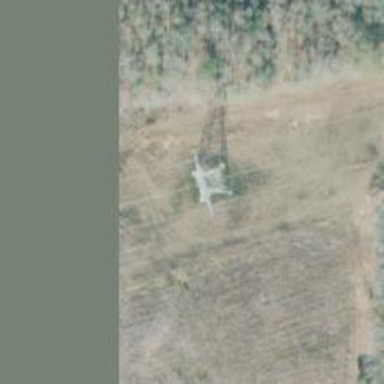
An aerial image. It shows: Lattice structure tower used for power distribution.